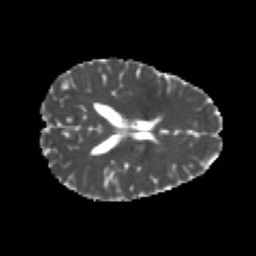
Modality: MD
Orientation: axial
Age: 22
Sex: female
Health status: healthy
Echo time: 0.074 s